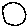
Label: circle